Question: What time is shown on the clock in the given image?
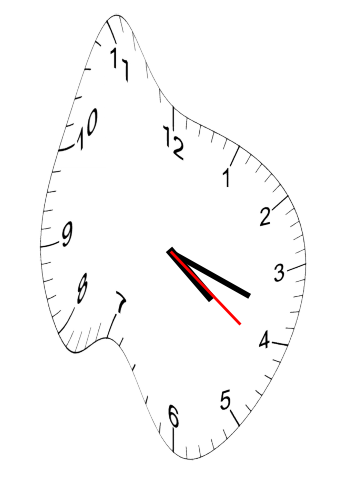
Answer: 04:18:21